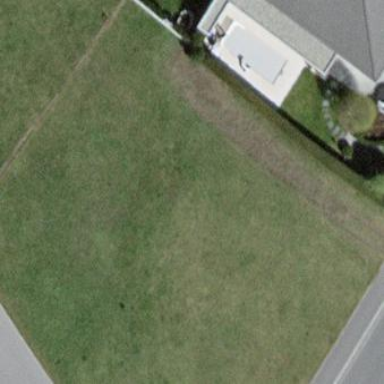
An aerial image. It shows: Area covered with grass.